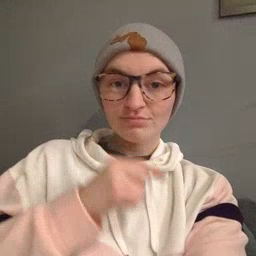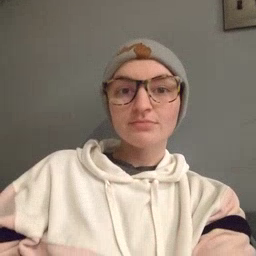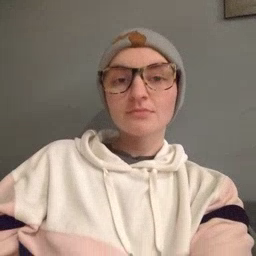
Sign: toothbrush